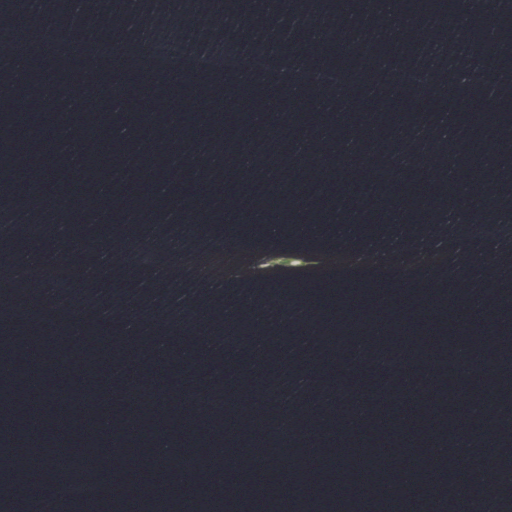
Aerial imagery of island in Minnesota named One Tree Island containing open water and unknown